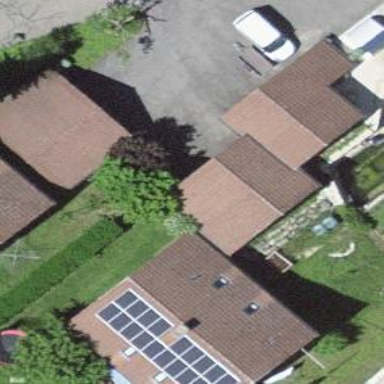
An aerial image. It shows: Garage.